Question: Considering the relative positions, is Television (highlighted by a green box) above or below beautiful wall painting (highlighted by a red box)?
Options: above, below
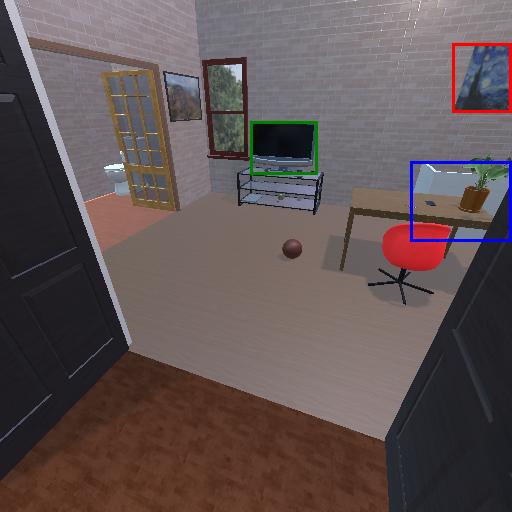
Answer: above